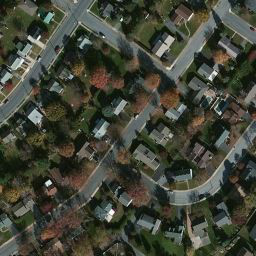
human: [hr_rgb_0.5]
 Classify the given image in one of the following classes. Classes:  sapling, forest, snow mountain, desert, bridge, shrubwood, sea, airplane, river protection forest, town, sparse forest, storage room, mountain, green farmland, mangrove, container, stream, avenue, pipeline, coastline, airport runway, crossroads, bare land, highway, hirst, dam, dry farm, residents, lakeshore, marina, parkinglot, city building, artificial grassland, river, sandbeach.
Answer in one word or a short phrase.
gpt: town